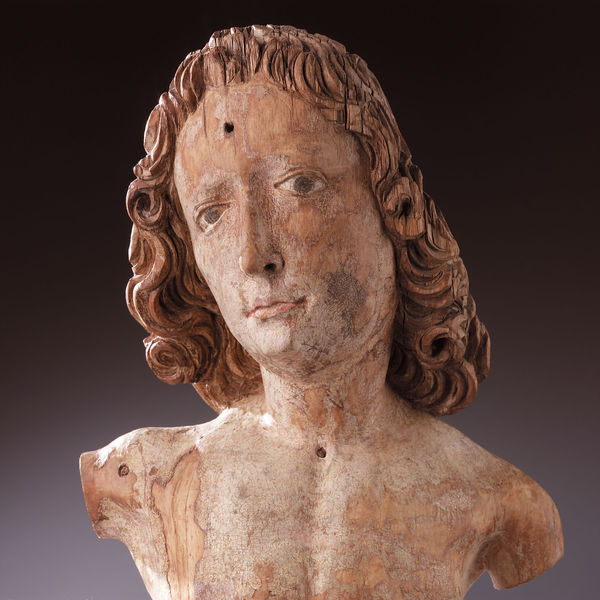
Titel: Hl. Sebastian (Fragment)
Künstler: Tilman Riemenschneider
Institution: Würzburg, Mainfränkisches Museum
Schlagwörter: kopf, mann, braun, brust, haar, holz, marmor, mund, nase, stirn, augen, gesicht, johannes, figur, haare, lippen, locken, schulter, skulptur, statue, farbe, detail, büste, plastik, junge, nägel, bemalt, foto, knabe, torso, loch, löcher, schnitzerei, maserung, jesus, wundmale, mittelalter, romanik, detaill, heilige, beschädigung, rumpf, beschädigt, sebastian, bruchstück, loöcher, -arme, fasssung, polichromie